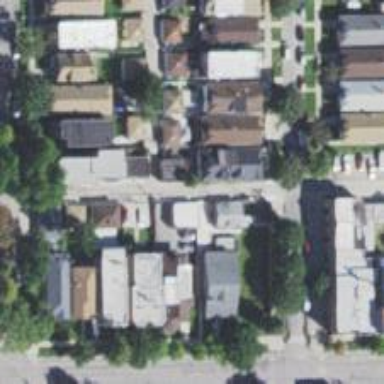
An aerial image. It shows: Alley classified as service road.